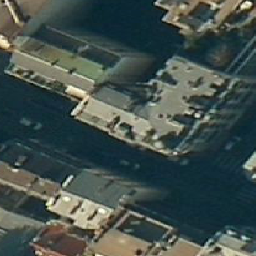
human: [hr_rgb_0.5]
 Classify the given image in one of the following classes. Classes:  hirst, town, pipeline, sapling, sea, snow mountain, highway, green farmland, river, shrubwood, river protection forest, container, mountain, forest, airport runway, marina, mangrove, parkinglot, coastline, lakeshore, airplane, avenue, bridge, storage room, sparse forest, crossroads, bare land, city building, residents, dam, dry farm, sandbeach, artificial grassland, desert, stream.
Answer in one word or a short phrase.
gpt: city building